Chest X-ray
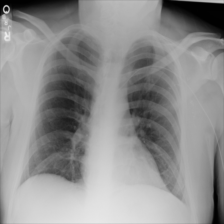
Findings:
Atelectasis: negative
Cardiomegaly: negative
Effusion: negative
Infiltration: negative
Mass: negative
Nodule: negative
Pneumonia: negative
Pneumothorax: negative
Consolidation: negative
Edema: negative
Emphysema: negative
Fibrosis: negative
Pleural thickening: negative
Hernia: negative